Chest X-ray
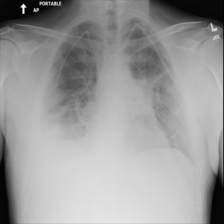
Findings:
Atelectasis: positive
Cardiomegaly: negative
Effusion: negative
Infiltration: positive
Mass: negative
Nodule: negative
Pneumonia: negative
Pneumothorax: negative
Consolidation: negative
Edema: negative
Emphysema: negative
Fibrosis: negative
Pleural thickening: negative
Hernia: negative